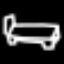
Label: bed